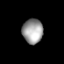
Tissue: prostate
Cell type: Fibroblasts
Senescence score: 0.7535
Nuclear area (px): 493
Mean DAPI intensity: 157.172